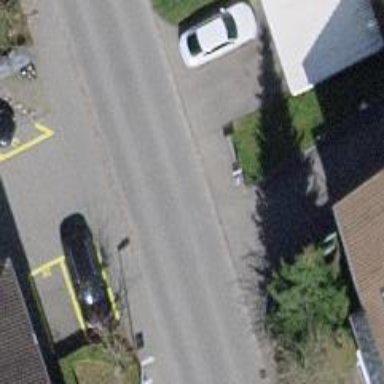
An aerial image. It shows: Public transport stop position.